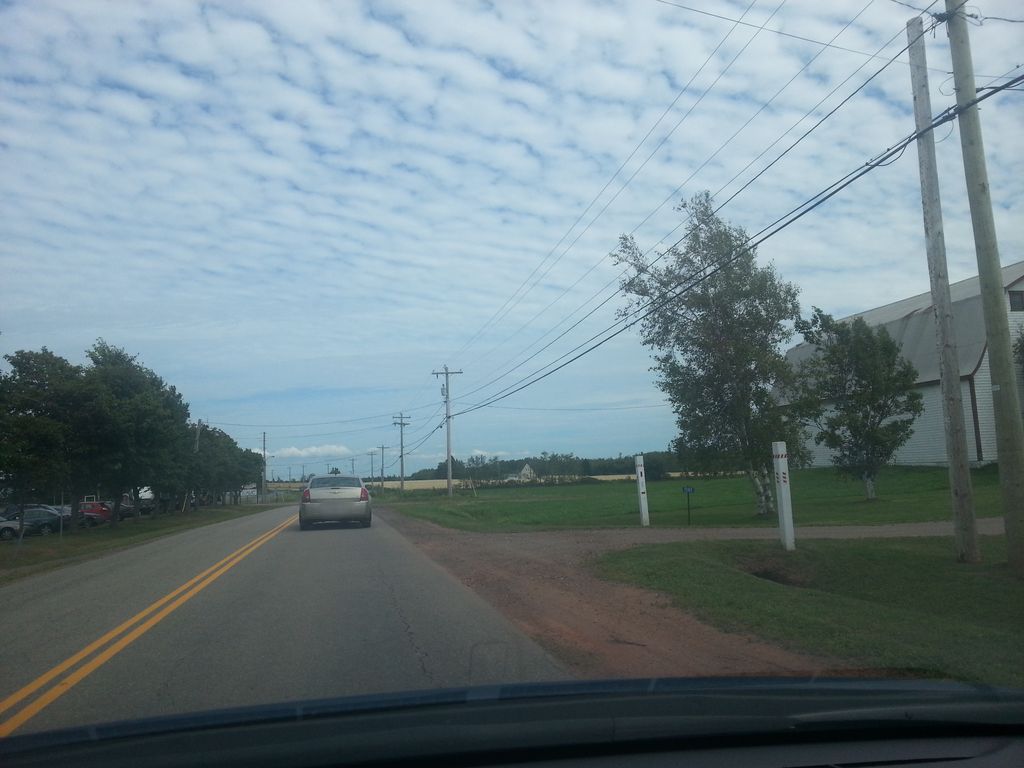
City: charlottetown